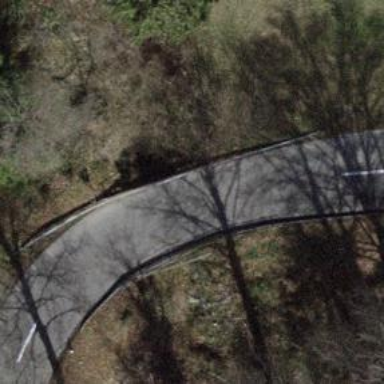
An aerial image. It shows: Tertiary road with asphalt surface.